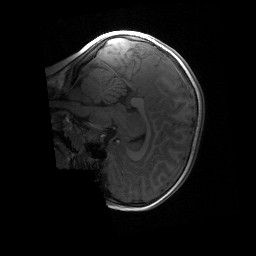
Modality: T1w
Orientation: sagittal
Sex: female
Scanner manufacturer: siemens
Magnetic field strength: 3 T
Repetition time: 1.9 s
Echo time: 0.00243 s